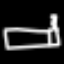
Label: bed